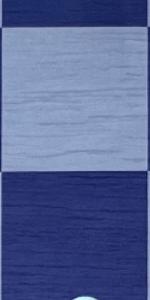
Label: Empty